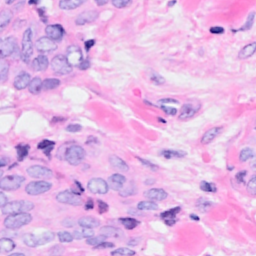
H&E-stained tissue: Breast